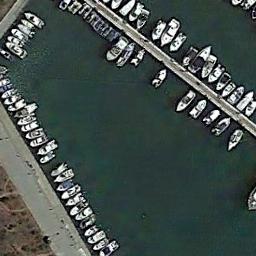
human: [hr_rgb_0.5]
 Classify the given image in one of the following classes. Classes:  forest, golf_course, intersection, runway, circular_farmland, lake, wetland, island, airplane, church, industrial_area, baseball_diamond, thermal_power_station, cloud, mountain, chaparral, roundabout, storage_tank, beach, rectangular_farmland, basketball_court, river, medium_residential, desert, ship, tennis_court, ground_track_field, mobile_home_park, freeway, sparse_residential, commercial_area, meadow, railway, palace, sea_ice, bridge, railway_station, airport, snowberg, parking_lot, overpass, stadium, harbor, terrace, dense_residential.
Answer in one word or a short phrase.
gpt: harbor